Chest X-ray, PA view. Patient: 35 years old, sex F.
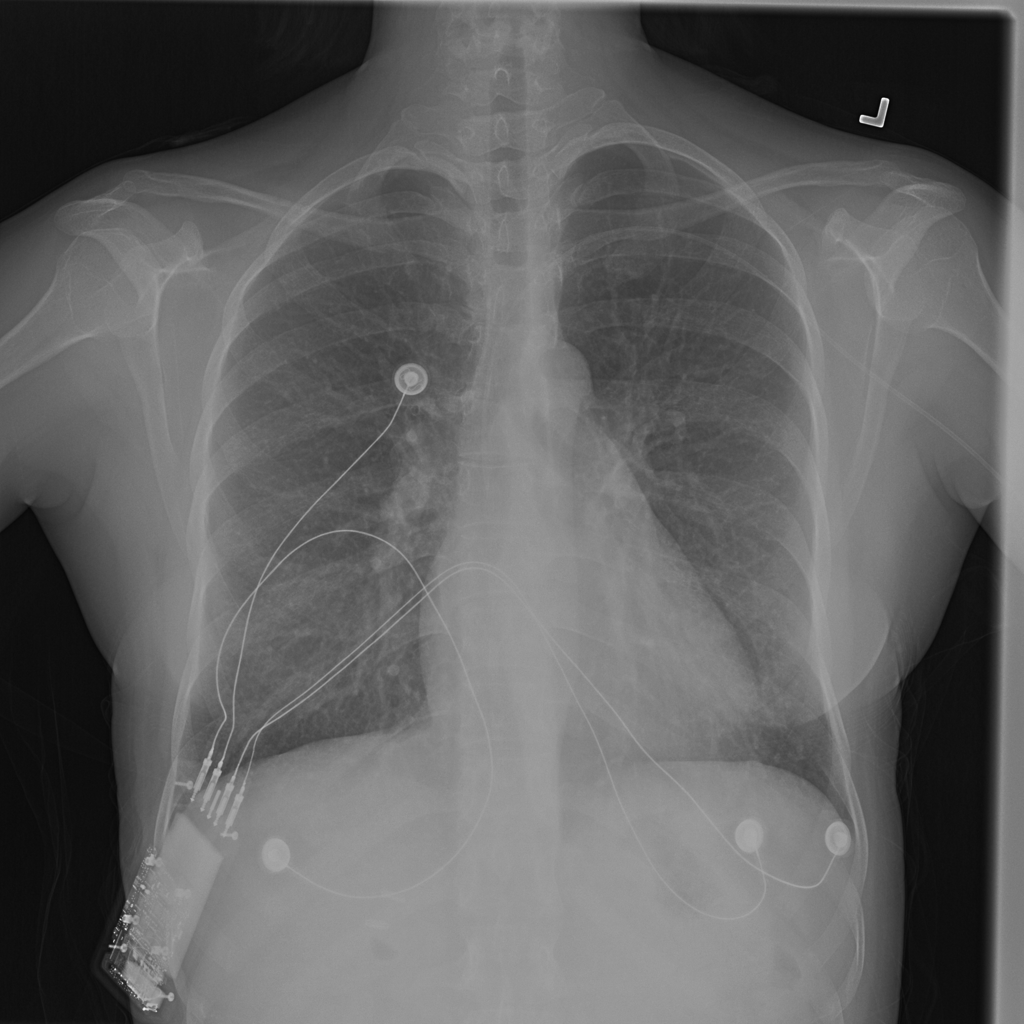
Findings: No Finding